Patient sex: F
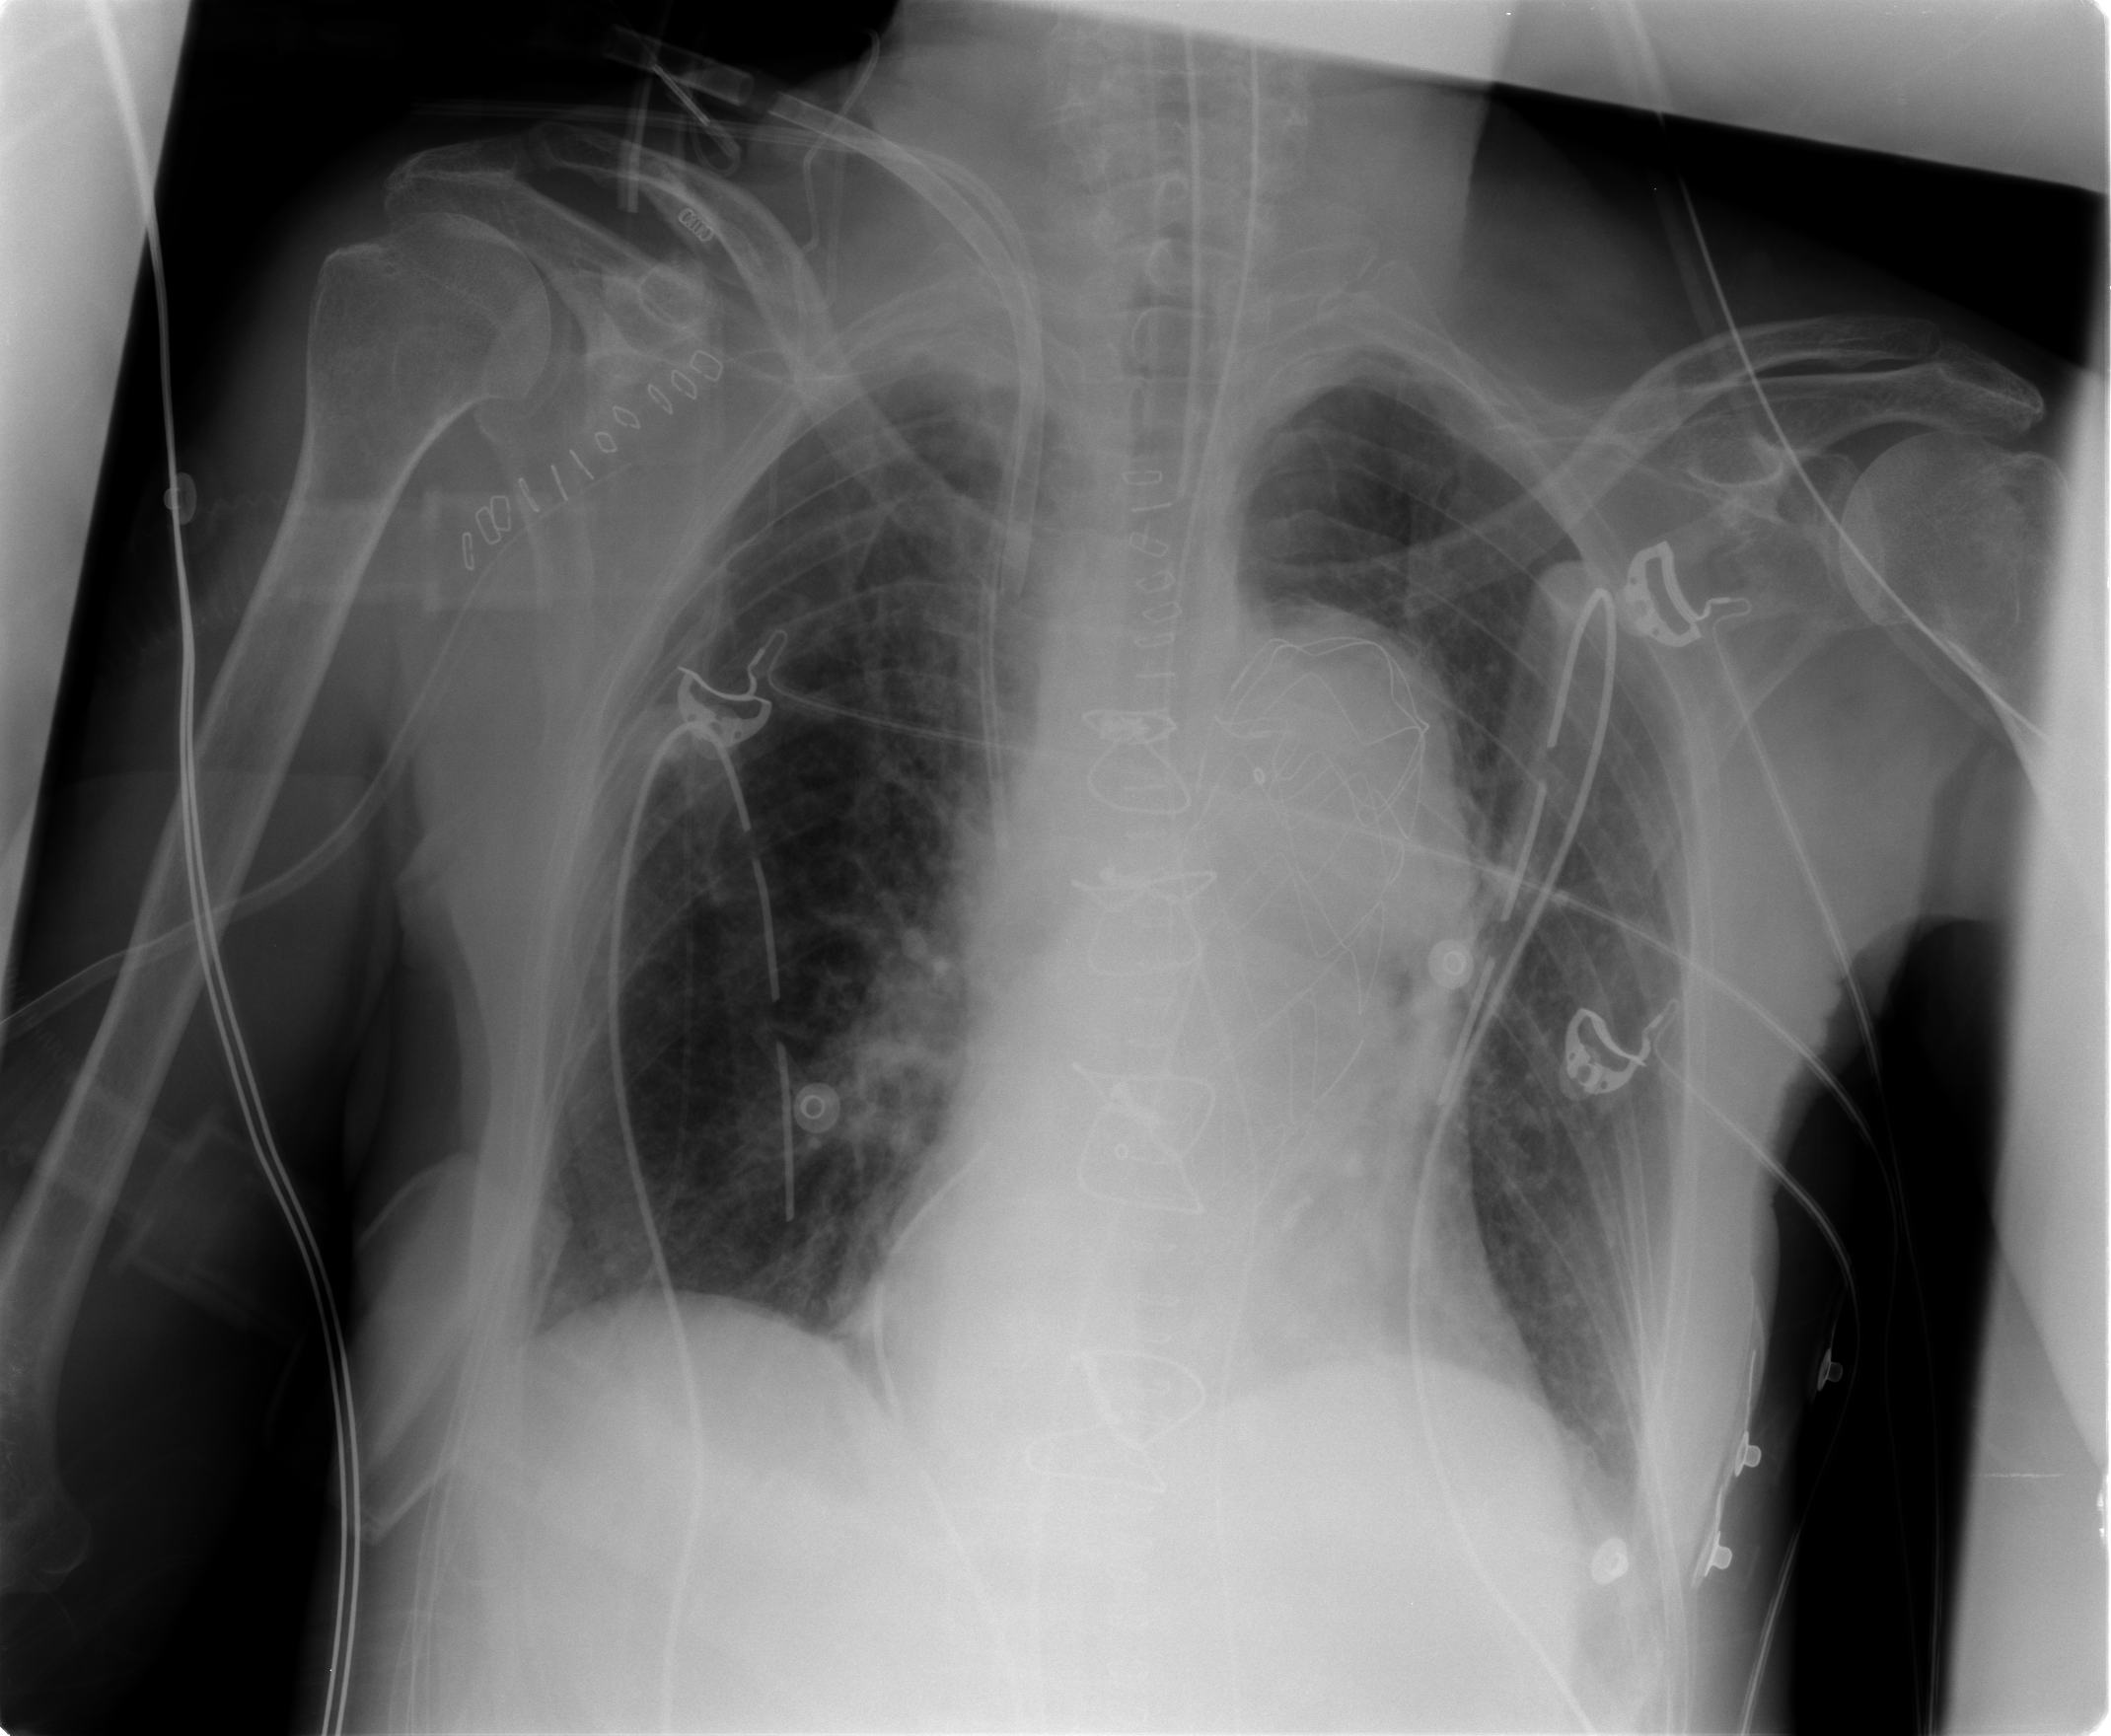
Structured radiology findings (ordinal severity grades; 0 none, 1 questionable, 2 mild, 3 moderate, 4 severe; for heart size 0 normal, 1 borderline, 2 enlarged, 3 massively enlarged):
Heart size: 0
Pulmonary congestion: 2
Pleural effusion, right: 0
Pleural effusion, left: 0
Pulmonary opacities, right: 2
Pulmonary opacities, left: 2
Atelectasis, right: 0
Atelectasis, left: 0